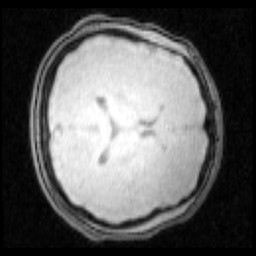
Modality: PDw
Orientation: axial
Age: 16
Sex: female
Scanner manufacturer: siemens
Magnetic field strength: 3 T
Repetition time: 0.25 s
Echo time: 0.00103 s